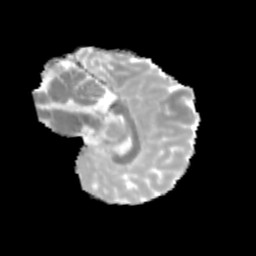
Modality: MD
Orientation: sagittal
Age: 9
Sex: male
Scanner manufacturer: siemens
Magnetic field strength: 3 T
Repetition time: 3.8 s
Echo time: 0.07 s